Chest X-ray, PA view. Patient: 50 years old, sex F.
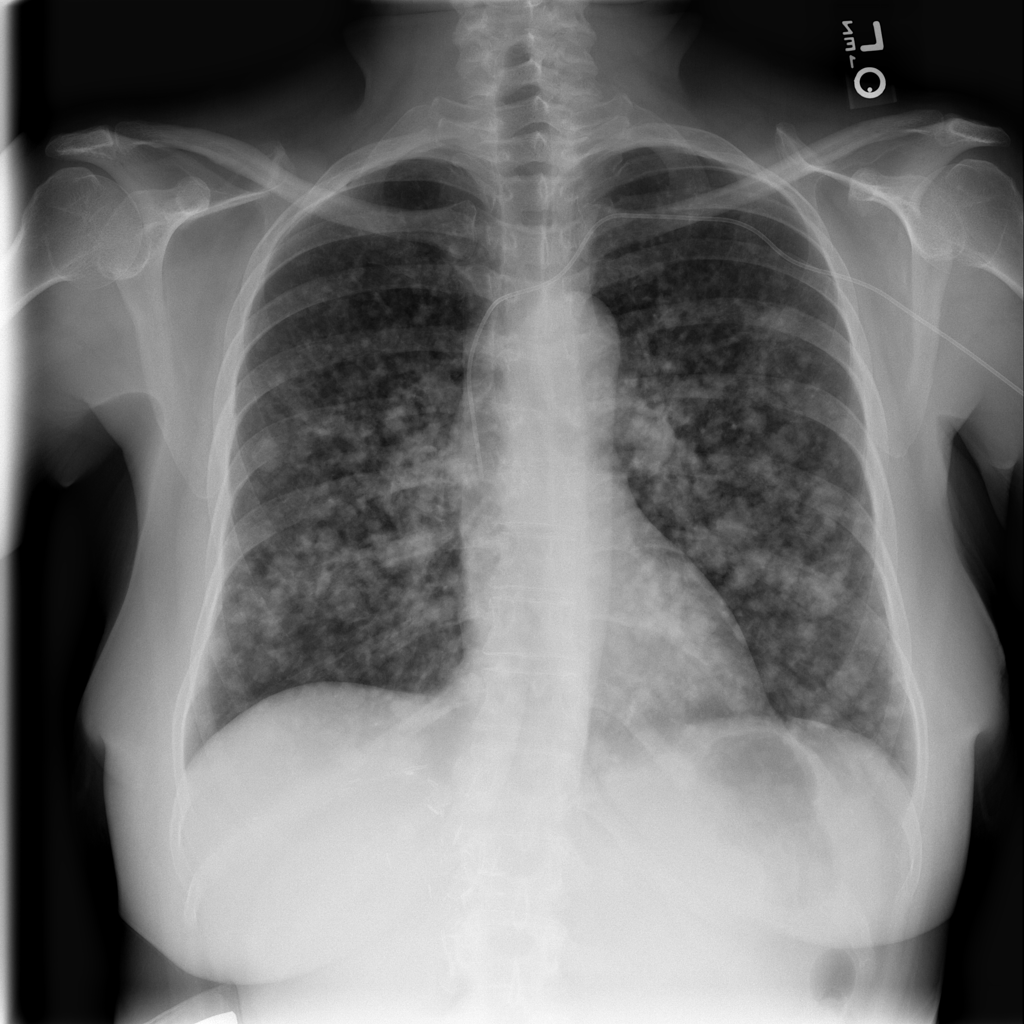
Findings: No Finding